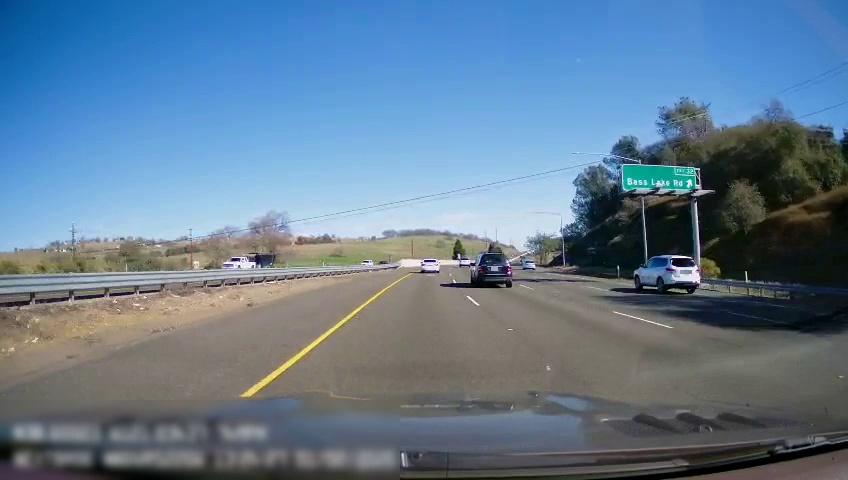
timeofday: Day
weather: Sunny
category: Drivable Space
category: Vehicles | Car
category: Vehicles | SUV
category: Vehicles | SUV
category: Vehicles | SUV
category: Vehicles | Car
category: Vehicles | Truck
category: Vehicles | SUV
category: Lanes | Current Lane
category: Lanes | Current Lane
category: Lanes | Alternate Lane
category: Lanes | Alternate Lane
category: Lanes | Alternate Lane
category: Traffic | Signs